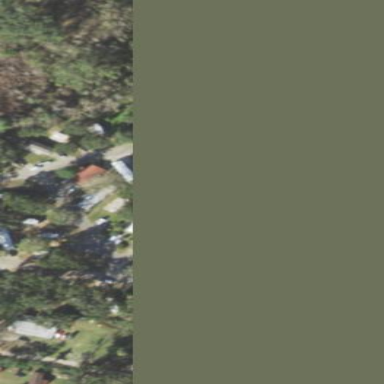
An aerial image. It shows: Residential area known as trailer park.